八年级 · 度量几何学
如图是单位长度为 1 的正方形网格, 则 $\angle 1+\angle 2+\angle 3=$

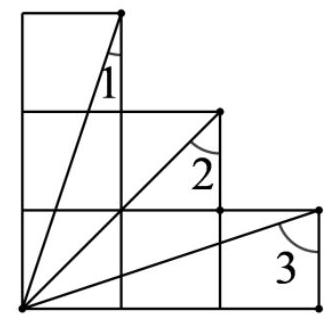
答案: 5